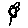
Label: flower